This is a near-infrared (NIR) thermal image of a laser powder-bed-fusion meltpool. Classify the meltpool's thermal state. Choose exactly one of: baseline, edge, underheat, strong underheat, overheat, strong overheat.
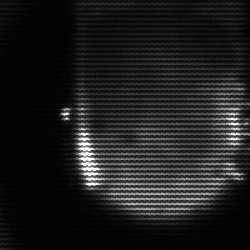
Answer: baseline